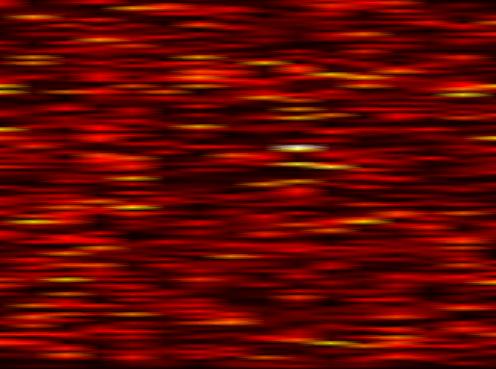
Label: WOLA